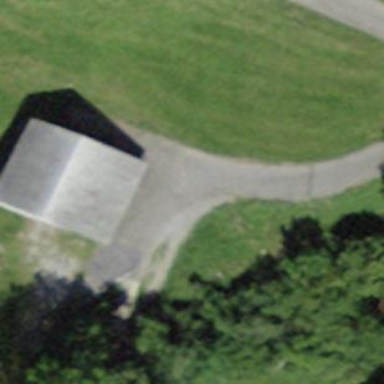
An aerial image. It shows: Shed building.